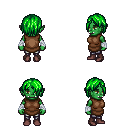
a pixel art fantasy rpg character, female body template, orc, green skin, brown tunic, metal pants, green bangs hairstyle, white cloth bandages, maroon shoes, four views (front, back, left, right), 2x2 character sprite sheet, small pixel art, hard edges, no anti-aliasing